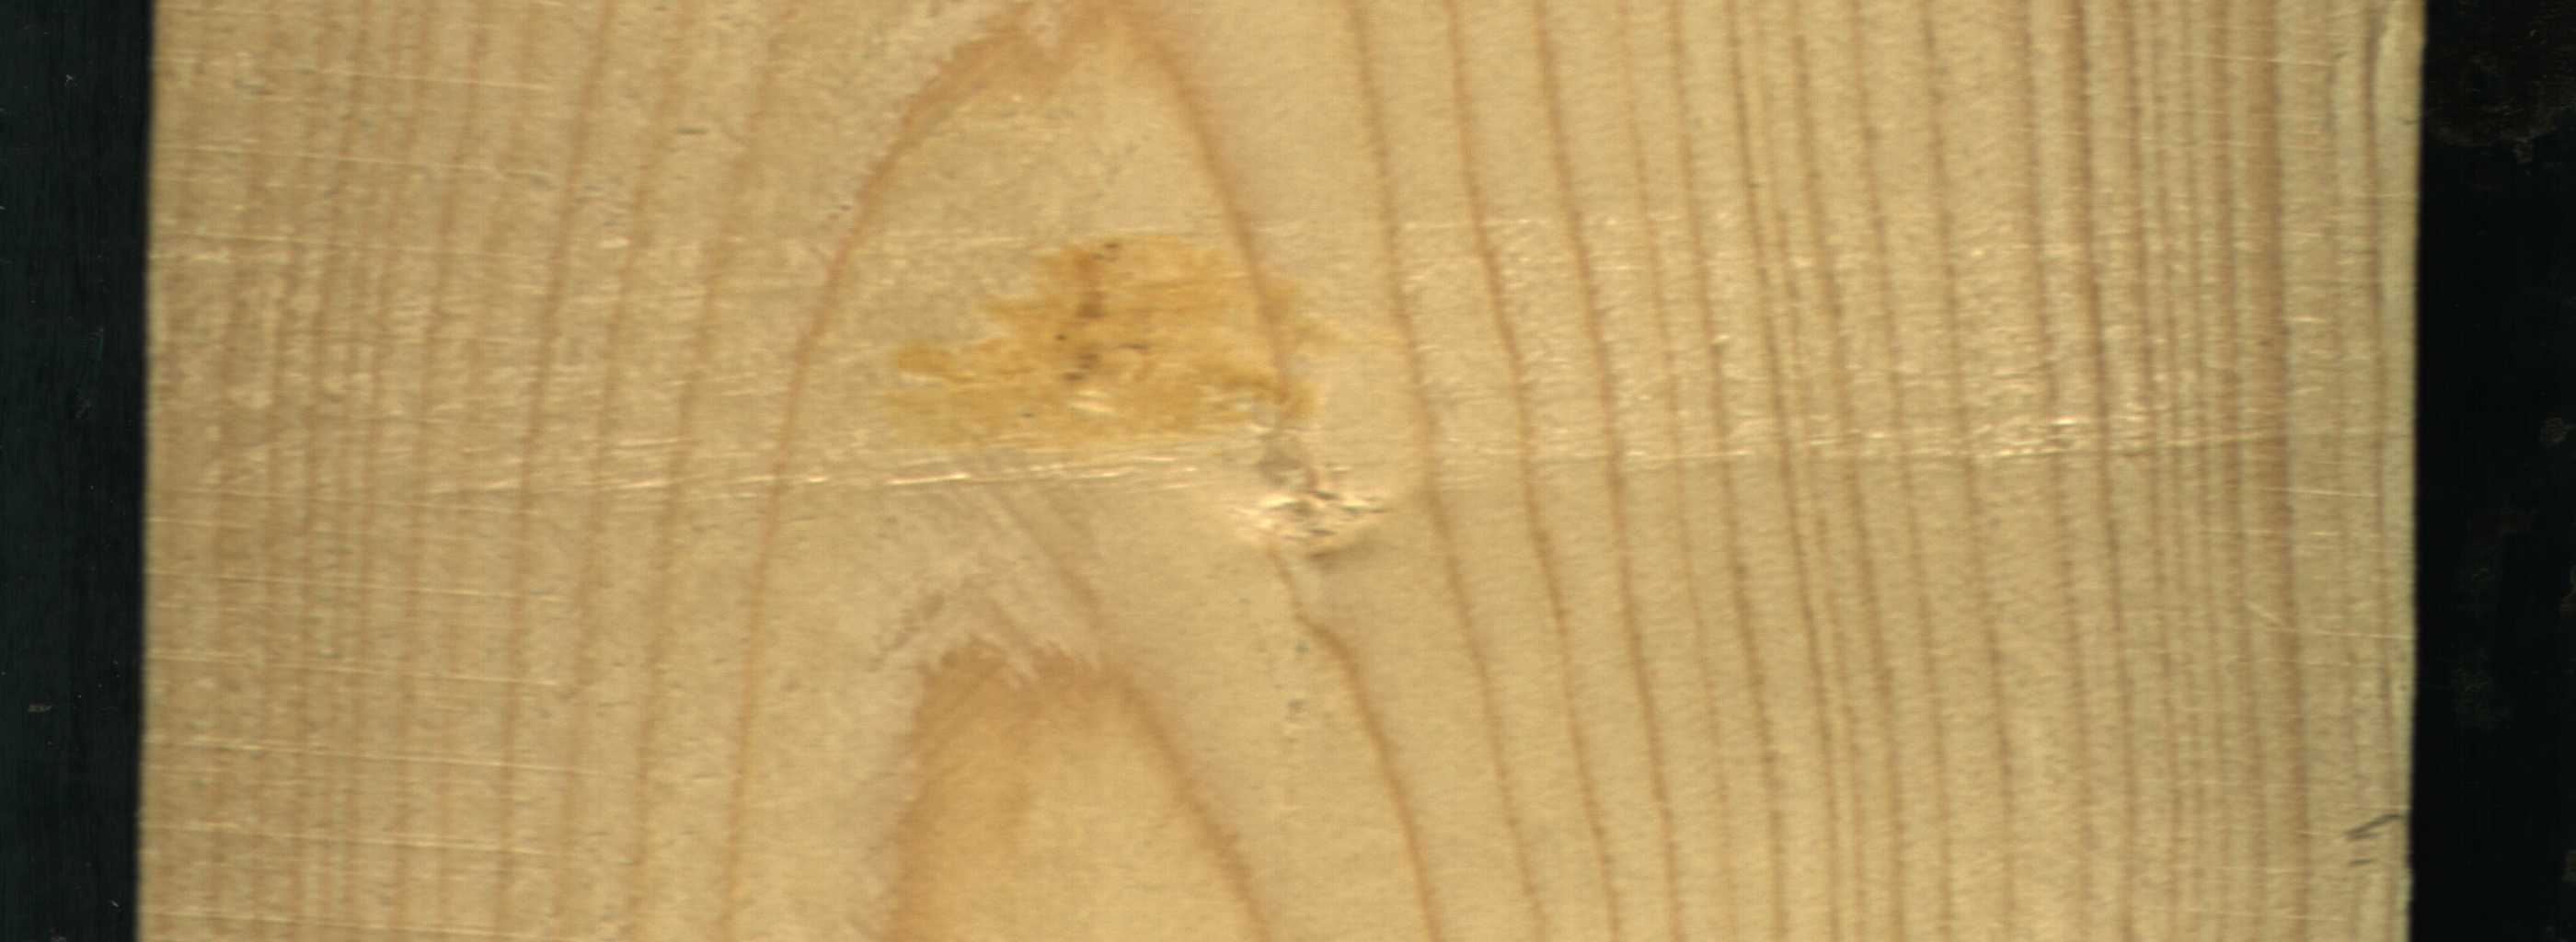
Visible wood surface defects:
resin